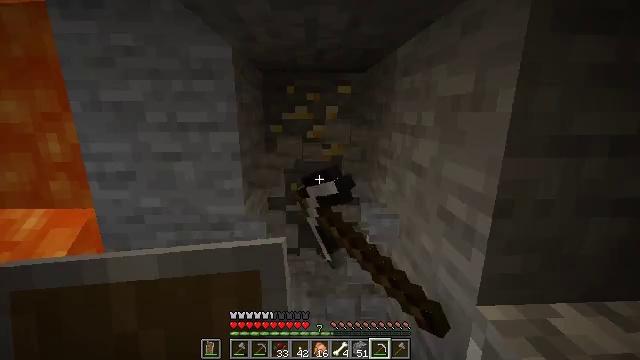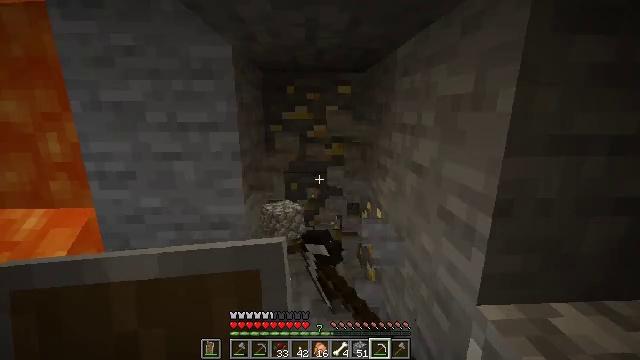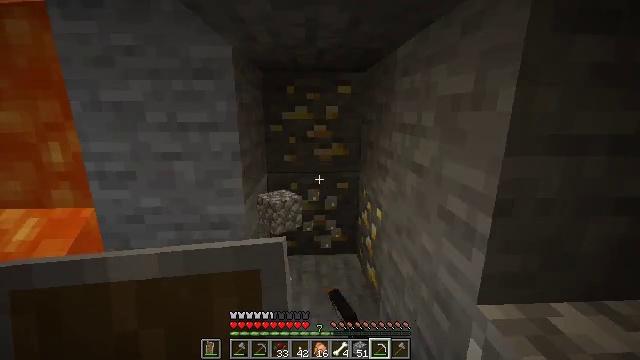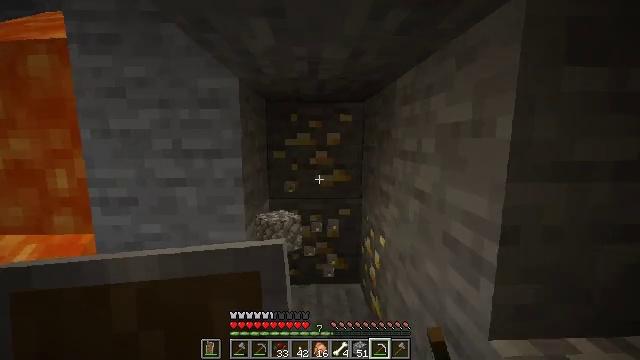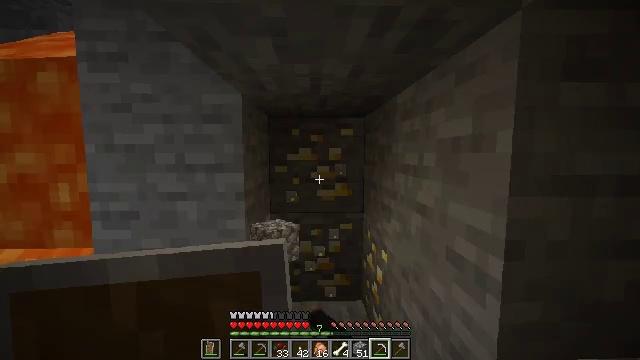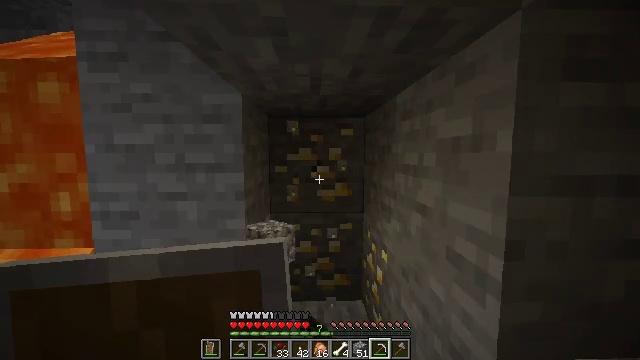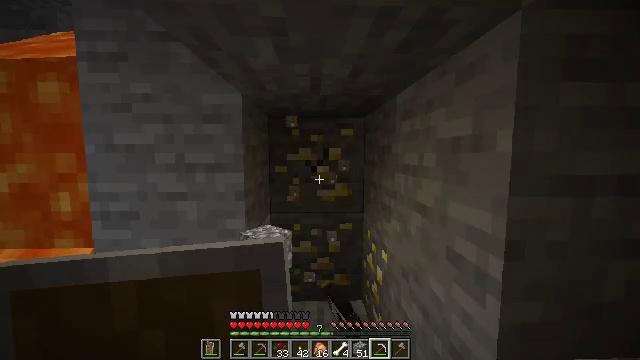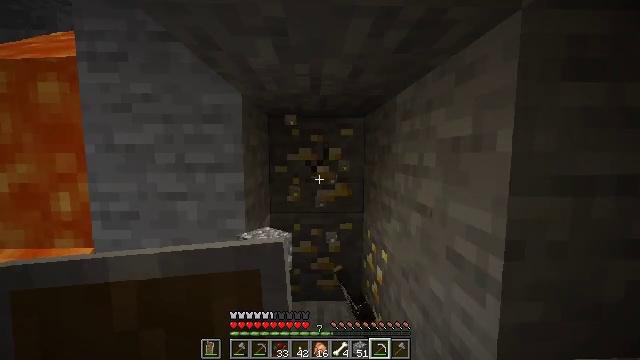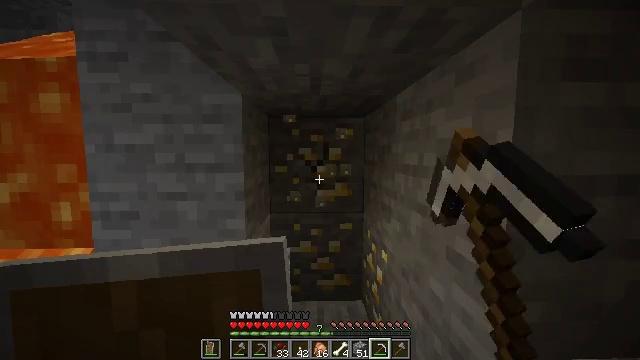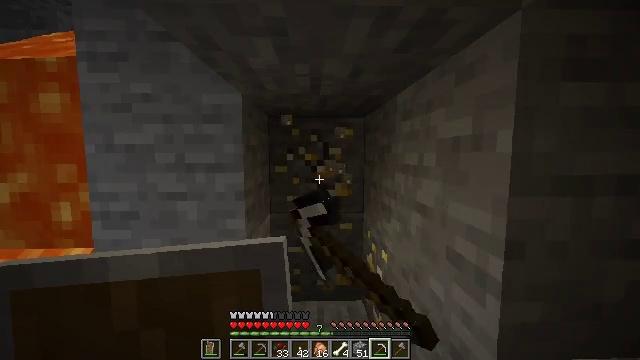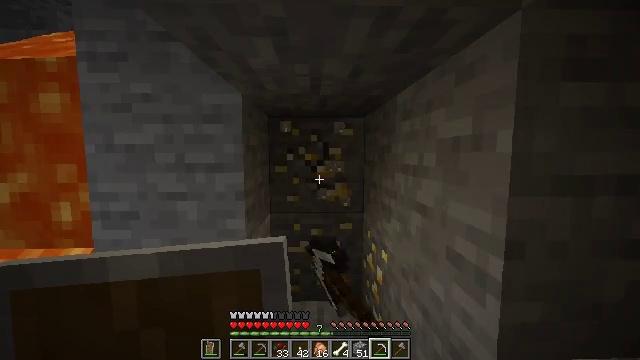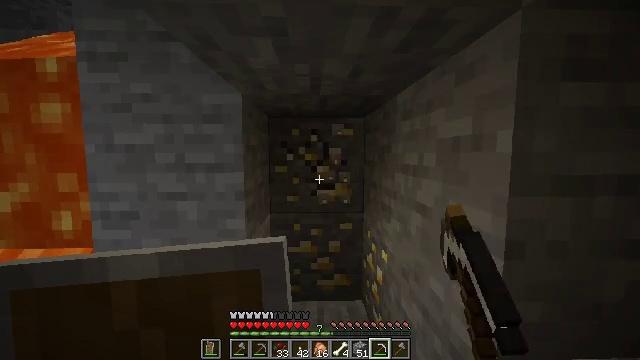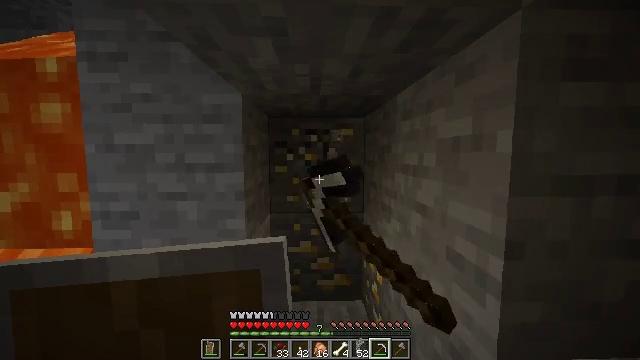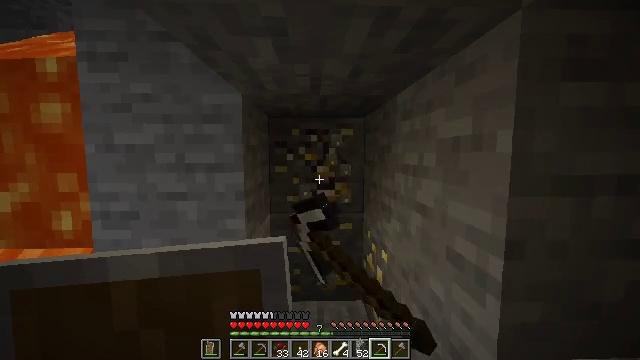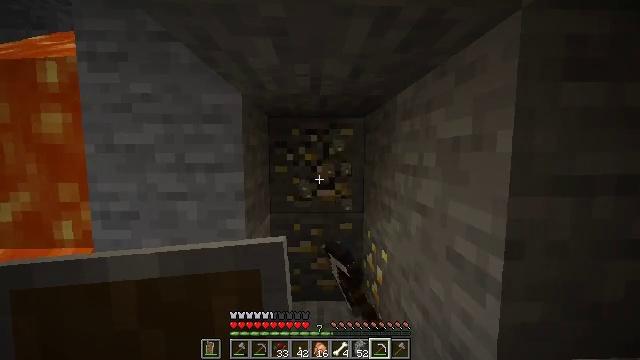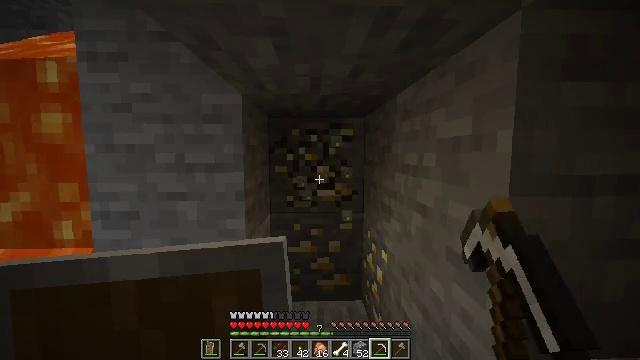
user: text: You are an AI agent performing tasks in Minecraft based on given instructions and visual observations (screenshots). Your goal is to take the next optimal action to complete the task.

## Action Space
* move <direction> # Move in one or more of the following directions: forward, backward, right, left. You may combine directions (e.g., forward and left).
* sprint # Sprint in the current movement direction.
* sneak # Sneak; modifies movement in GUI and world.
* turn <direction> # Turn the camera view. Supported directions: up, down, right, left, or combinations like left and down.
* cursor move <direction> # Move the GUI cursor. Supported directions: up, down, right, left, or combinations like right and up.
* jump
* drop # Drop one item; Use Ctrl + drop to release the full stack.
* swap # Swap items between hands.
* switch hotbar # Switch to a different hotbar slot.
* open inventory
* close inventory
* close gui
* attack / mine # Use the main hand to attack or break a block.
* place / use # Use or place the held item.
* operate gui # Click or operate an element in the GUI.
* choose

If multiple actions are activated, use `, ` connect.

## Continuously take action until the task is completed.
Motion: motion action
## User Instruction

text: Collect gold ore for smelting.
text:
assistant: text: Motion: attack / mine
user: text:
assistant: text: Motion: attack / mine
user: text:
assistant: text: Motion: turn up, attack / mine
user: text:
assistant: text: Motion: turn up, attack / mine
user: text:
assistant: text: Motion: attack / mine
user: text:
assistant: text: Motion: attack / mine
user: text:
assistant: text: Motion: attack / mine
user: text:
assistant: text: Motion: attack / mine
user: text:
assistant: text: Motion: attack / mine
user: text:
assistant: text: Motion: attack / mine
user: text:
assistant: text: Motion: attack / mine
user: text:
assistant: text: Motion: attack / mine
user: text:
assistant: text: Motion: attack / mine
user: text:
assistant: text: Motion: attack / mine
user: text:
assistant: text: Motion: attack / mine
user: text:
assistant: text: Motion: attack / mine
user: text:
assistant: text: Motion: attack / mine
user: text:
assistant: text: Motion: attack / mine
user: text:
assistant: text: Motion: attack / mine
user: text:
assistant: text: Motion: attack / mine
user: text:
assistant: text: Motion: attack / mine
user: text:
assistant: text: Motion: attack / mine
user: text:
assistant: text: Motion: attack / mine
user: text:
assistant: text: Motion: no_op
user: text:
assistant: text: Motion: no_op
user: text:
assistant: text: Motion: no_op
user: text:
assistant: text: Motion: turn down
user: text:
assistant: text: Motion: turn down
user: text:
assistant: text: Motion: turn down
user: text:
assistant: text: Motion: no_op